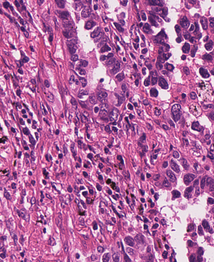
Tumor epithelial tissue: yes
Tumor-associated stroma tissue: yes
Normal tissue: no